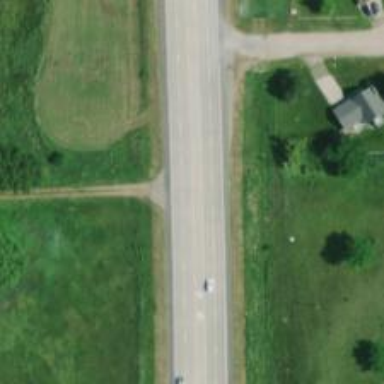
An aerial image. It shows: Secondary road with asphalt surface.